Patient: sex M, age 32
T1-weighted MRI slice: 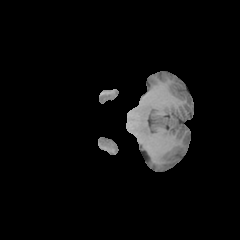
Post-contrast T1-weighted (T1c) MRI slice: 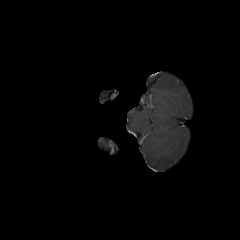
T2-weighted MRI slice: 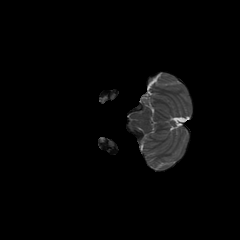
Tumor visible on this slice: no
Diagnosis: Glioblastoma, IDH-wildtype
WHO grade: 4